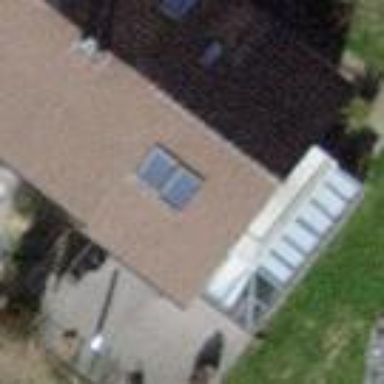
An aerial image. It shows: Semi-detached house with gabled roof.